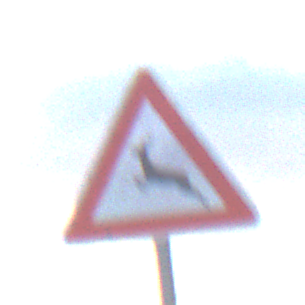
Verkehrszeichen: WildwechselRechts
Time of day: SunriseSunset
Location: Outdoor (Nature)
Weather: PartlyCloudy
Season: NotSpecified
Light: Natural